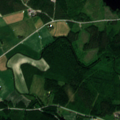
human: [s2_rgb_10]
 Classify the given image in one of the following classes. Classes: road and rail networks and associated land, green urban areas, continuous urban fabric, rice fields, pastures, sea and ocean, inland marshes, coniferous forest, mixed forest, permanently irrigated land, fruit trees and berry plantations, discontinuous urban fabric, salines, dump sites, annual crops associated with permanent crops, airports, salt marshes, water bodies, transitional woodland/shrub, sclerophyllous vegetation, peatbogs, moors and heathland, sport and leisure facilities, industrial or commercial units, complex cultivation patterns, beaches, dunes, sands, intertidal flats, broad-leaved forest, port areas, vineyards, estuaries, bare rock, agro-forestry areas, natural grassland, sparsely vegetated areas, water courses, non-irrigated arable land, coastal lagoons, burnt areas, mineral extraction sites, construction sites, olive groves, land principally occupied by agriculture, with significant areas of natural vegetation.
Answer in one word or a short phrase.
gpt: non-irrigated arable land, land principally occupied by agriculture, with significant areas of natural vegetation, mixed forest, water bodies